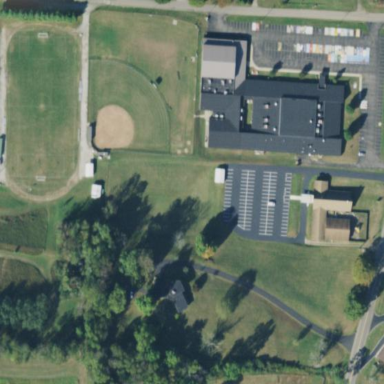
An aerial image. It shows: School.